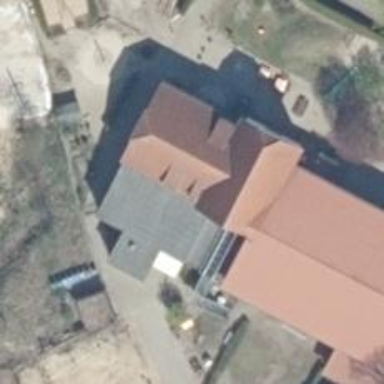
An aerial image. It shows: Kindergarten.